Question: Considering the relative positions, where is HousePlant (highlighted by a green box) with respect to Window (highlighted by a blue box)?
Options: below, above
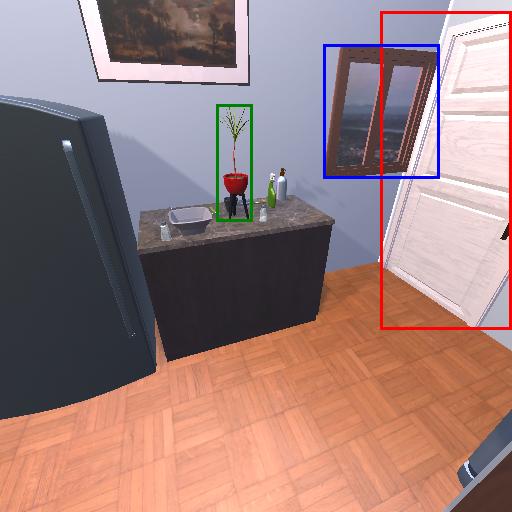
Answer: below